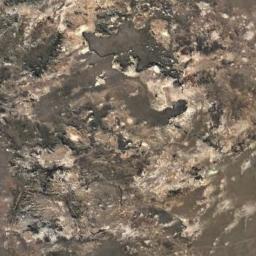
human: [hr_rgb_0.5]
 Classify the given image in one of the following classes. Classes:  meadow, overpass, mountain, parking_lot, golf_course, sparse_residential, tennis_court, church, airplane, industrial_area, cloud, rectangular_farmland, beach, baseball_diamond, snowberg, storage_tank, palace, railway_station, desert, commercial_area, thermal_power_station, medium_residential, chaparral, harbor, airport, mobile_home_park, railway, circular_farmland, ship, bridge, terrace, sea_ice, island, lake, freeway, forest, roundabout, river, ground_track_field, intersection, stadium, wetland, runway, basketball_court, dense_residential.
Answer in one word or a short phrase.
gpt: desert